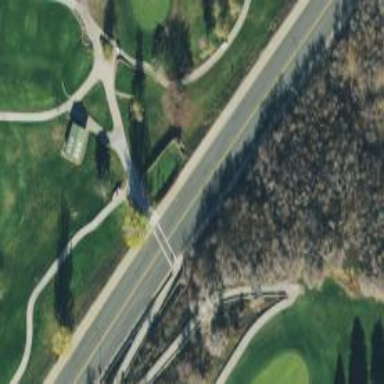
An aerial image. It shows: Service road used as golf cart path.